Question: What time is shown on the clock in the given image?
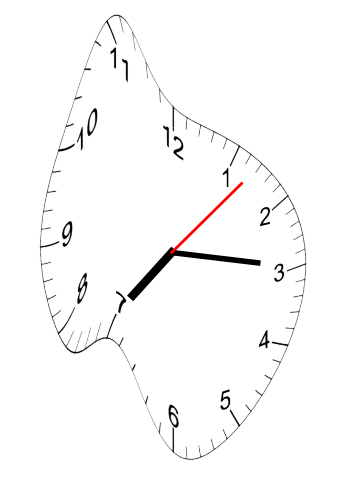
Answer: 07:15:07